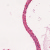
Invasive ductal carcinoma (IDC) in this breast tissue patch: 0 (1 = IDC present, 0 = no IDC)